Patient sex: M
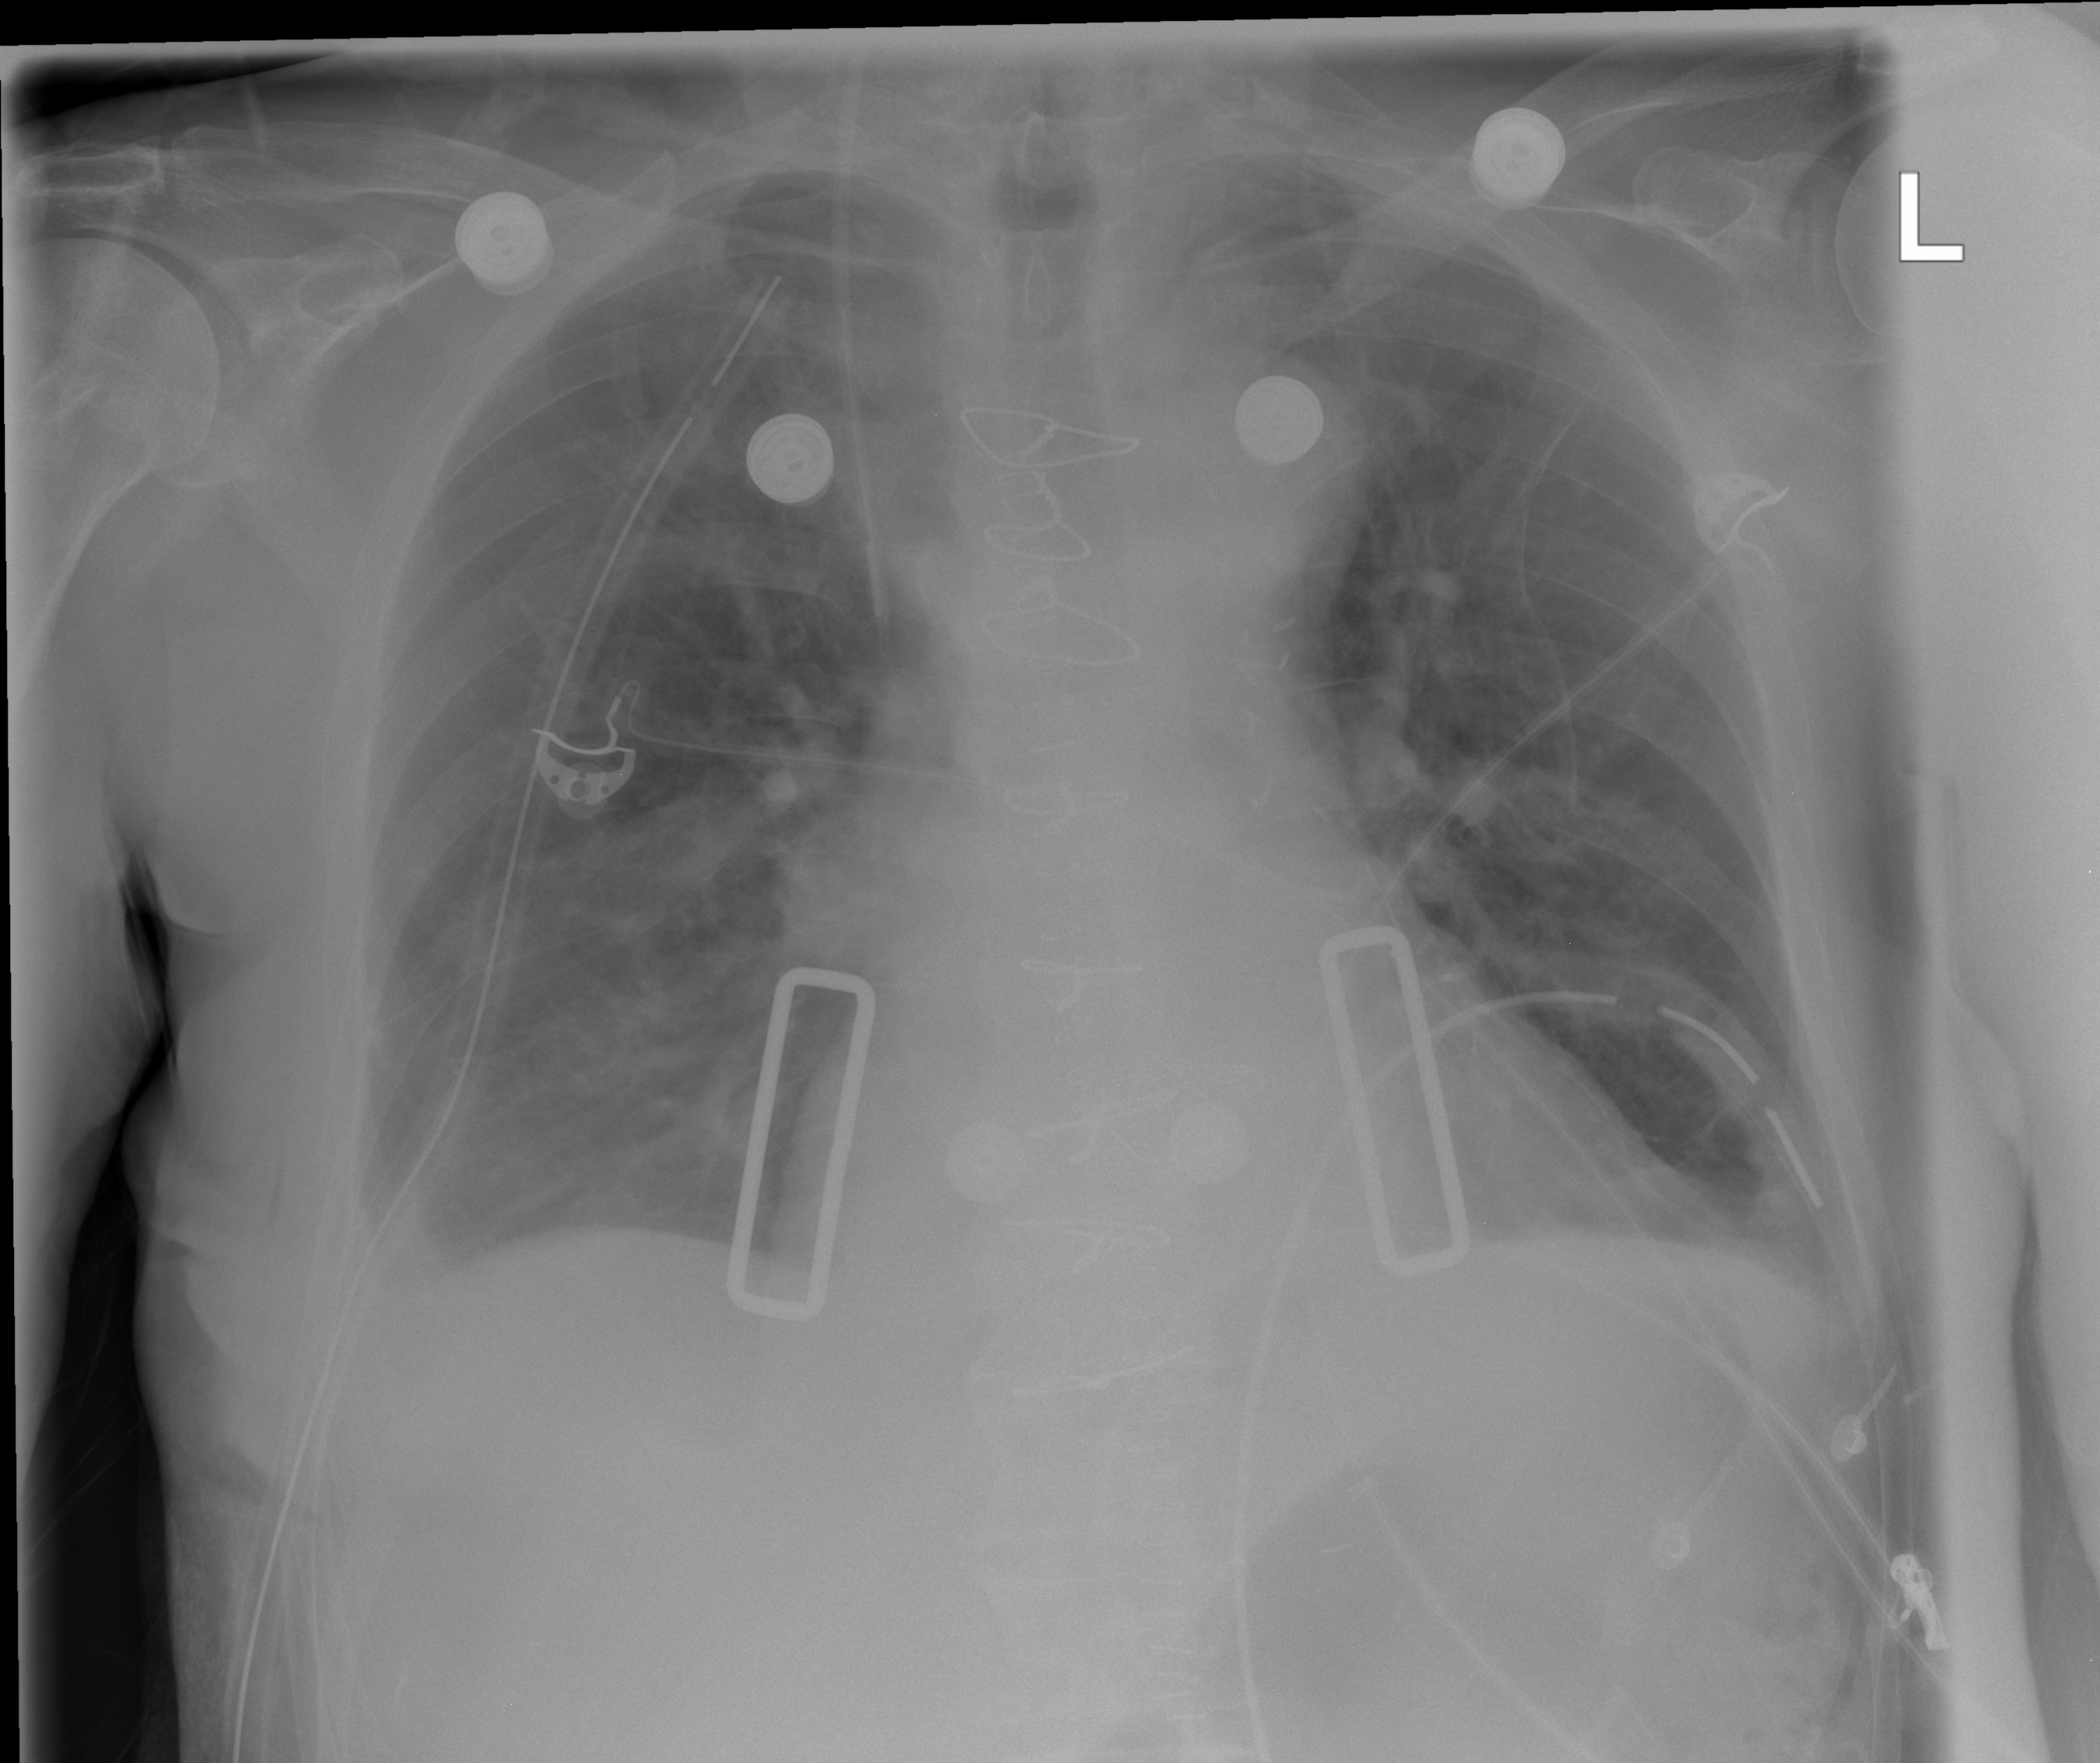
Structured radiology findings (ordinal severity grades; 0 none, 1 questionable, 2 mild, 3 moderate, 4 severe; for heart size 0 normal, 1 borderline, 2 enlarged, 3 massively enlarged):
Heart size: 2
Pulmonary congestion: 0
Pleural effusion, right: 0
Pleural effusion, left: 1
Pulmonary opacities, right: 2
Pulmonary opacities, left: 0
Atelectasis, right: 3
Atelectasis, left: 2